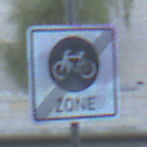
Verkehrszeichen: EndeFahrradzone
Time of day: SunriseSunset
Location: Outdoor (Urban)
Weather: Clear
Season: NotSpecified
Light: Natural